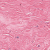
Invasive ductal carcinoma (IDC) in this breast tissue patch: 0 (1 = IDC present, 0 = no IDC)